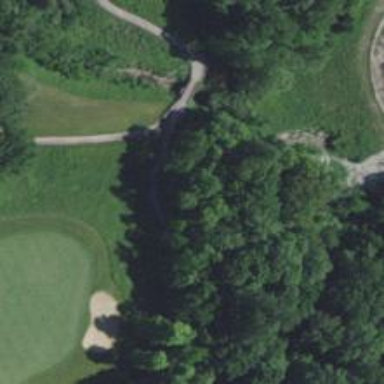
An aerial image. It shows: Service road used as golf cart path.